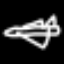
Label: airplane